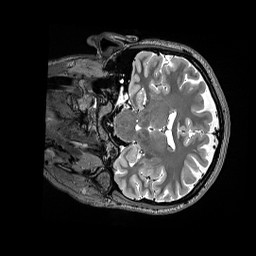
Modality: T2w
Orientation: coronal
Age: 27
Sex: female
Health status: ill
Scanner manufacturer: siemens
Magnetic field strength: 3 T
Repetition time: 3.2 s
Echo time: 0.564 s